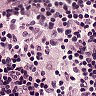
Metastatic tissue present: no